Question: I have this table. I need to make combination of [seller_id, product_id, sold_out_date] unique, but the problem is
'''
CONSTRAINT u_product UNIQUE (seller_id, product_id, sold_out_date)
'''
doesn't work to stop duplicate rows due to NULL values. Making it as primary key will not work either, as it can't be NULL.
The reason why I need it to be unique is when product is sold out, 'sold_out_date' will be entered, and when the product comes back in stock, I need to create a new row, so the combination of all three has to be unique.
After creating this constraint I want to execute query like this:
'''
INSERT INTO my_table
(seller_id, product_id, sold_out_date)
VALUES (1, 'A', NULL)
ON CONFLICT DO NOTHING;
'''

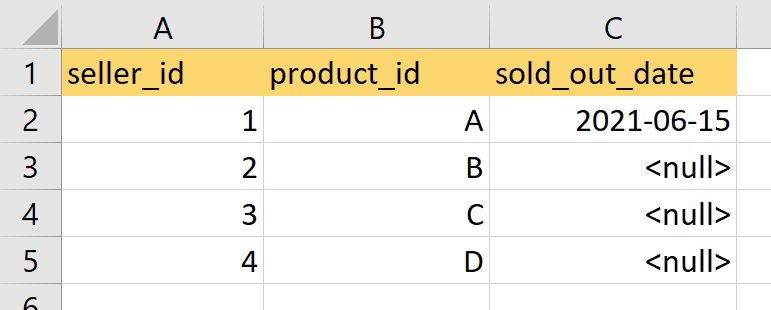
Answer: instead add an unique index like so and you will be fine
'''
create unique index ux_indx on my_table(seller_id, product_id, coalesce(sold_out_date,'1990-01-01'));
'''
<URL>
in case you need to update on conflict :
'''
INSERT INTO my_table
VALUES (1, 'A', NULL)
ON CONFLICT (seller_id, product_id, coalesce(sold_out_date,'1990-01-01')) DO UPDATE set sold_out_date = '2020-01-10';
'''